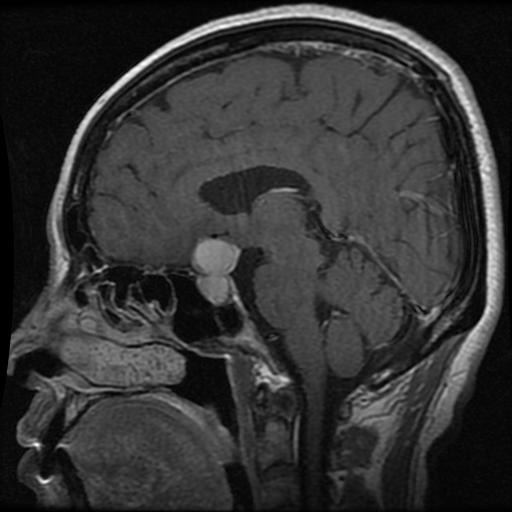
Label: pituitary